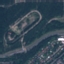
Land use / land cover: Highway